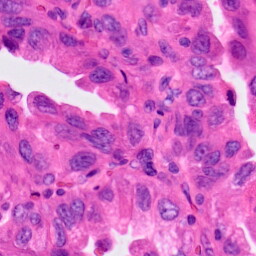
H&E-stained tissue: Lung